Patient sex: F
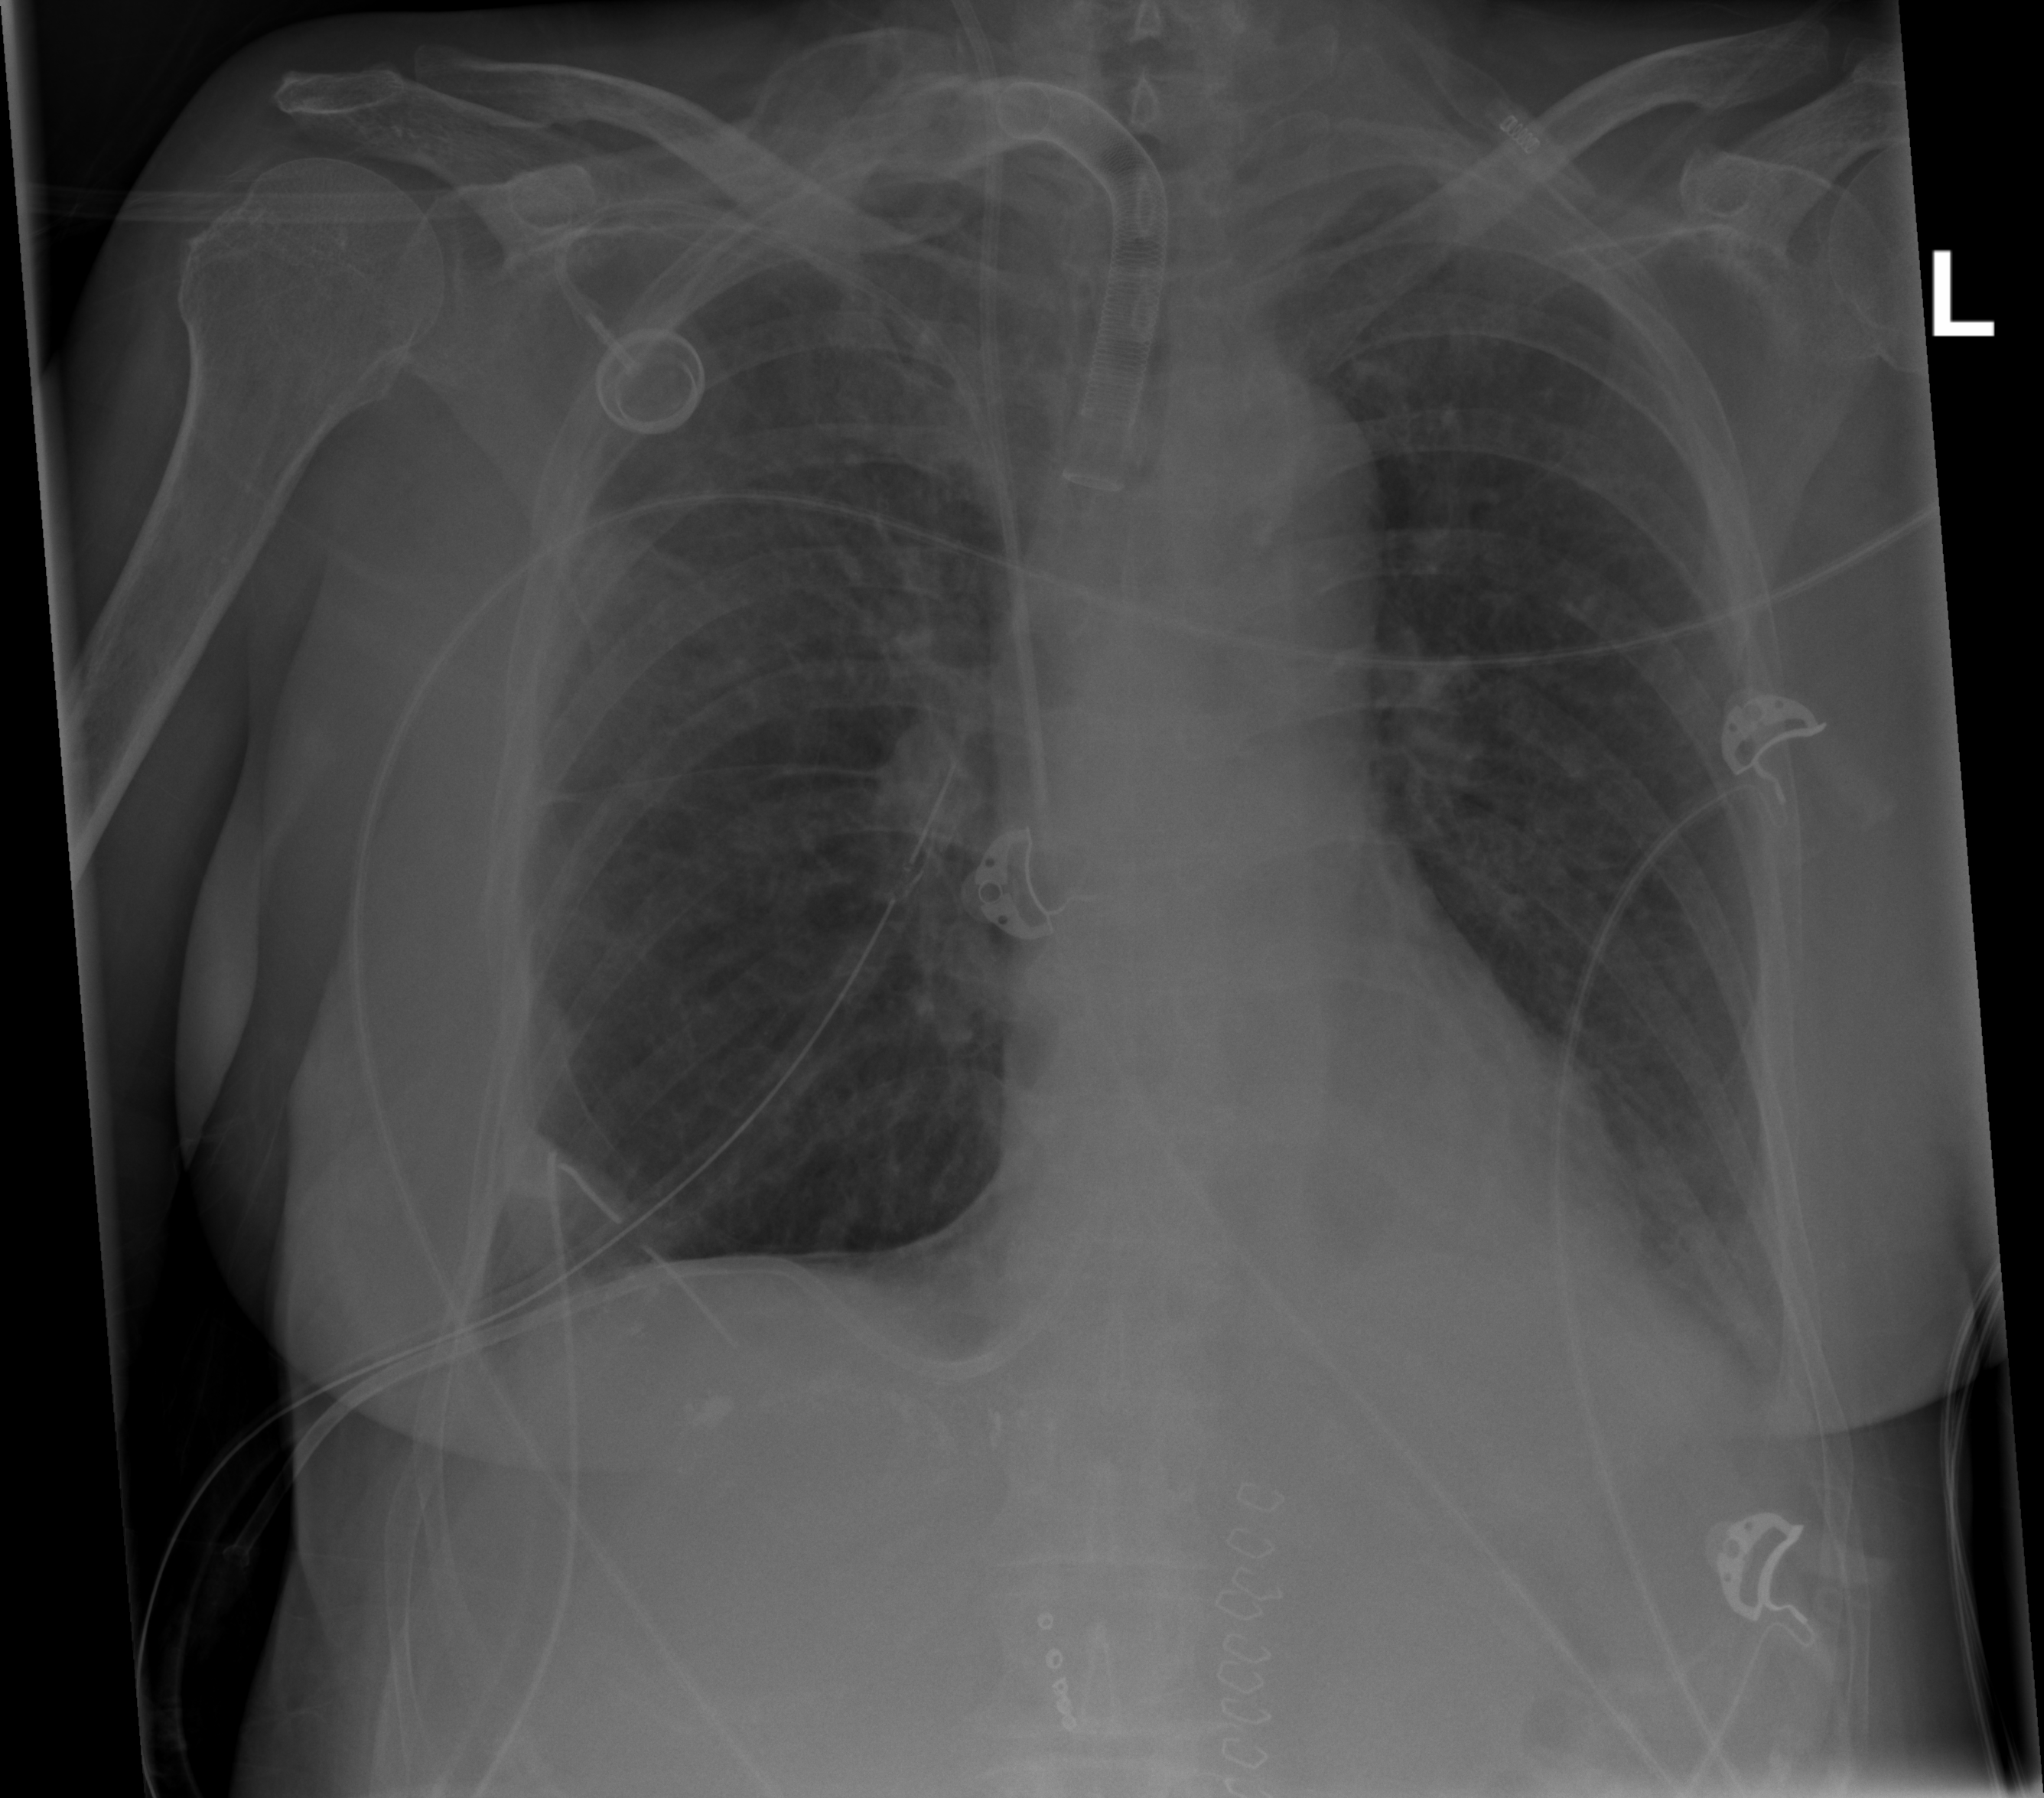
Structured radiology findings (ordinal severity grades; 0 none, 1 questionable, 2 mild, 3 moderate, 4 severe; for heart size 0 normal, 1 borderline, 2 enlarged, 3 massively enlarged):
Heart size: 0
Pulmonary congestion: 2
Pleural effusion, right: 2
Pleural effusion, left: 2
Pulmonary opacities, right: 0
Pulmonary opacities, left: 0
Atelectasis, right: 2
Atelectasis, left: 2